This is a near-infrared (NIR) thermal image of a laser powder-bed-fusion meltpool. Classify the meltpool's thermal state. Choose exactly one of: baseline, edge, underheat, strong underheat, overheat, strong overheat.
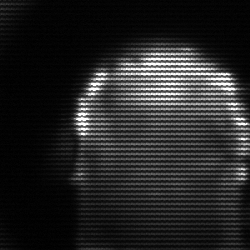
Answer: baseline